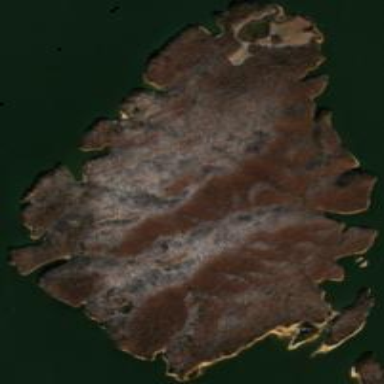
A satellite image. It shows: Image showing island.